Question: I tried to decode a published application from Google Play with its apk file by using 'dex2jar and apktool.' I successfully manage to get its source code however, I am wondering why the hell I got this sets of codes(attached image)? I could not clearly get the package/s and the activity names of this app. I need it badly.

Is it because of encapsulation? How can I get the real code?
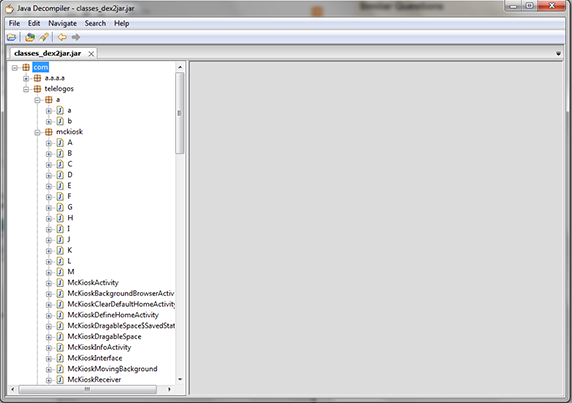
Answer: This is because Guy used the ProGuard for this APK. You can not do reverse engineering after that easily.
ProGuard is file shrinker, optimizer, obfuscator.